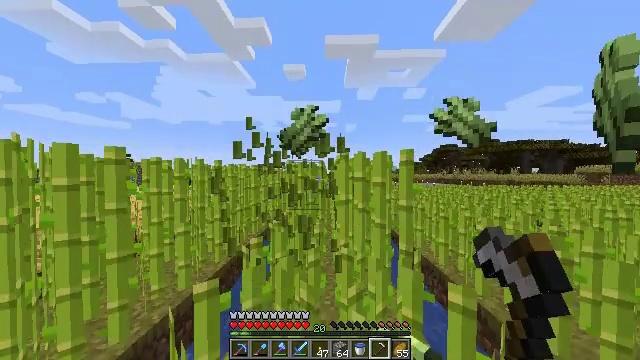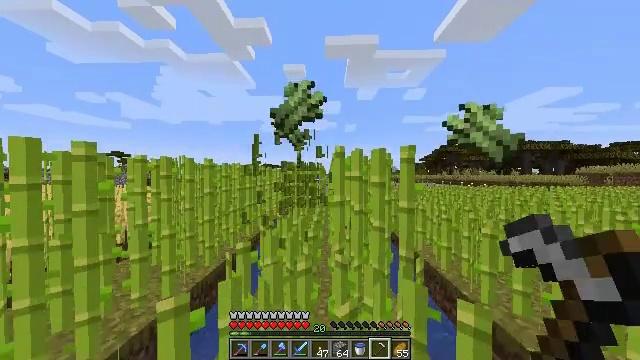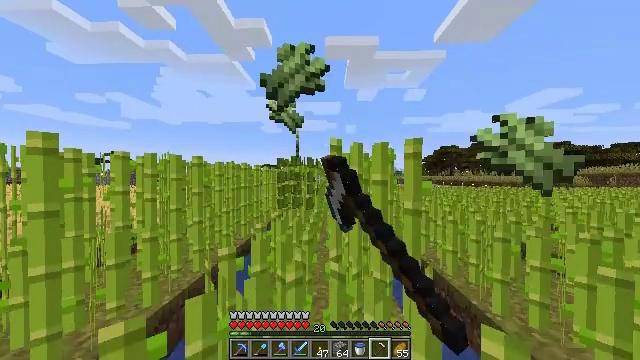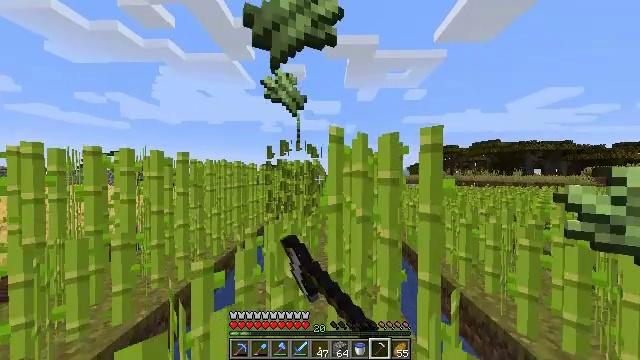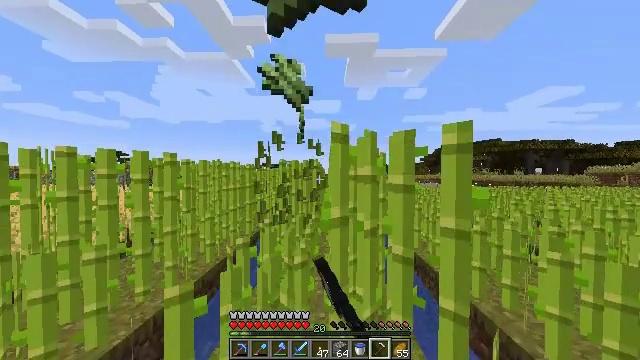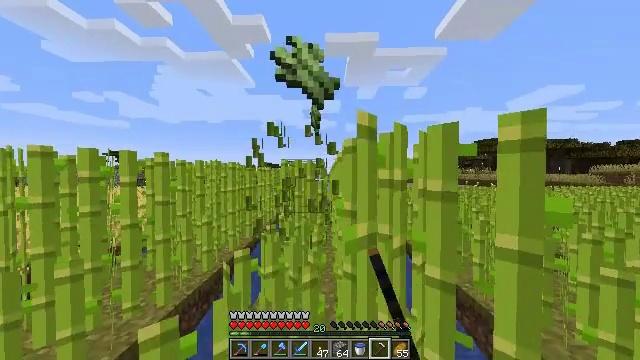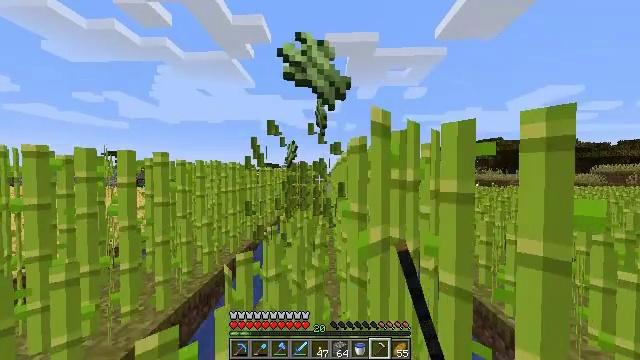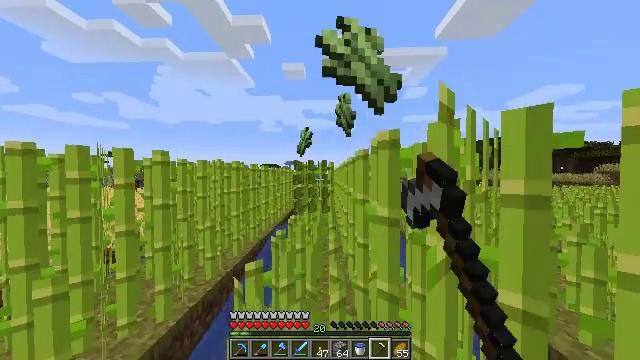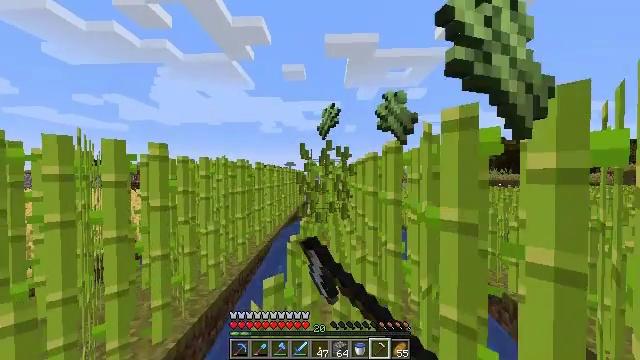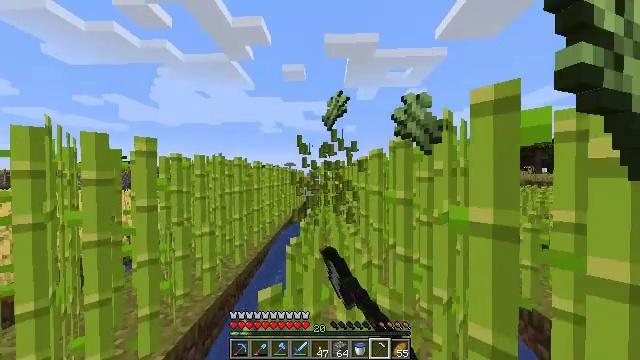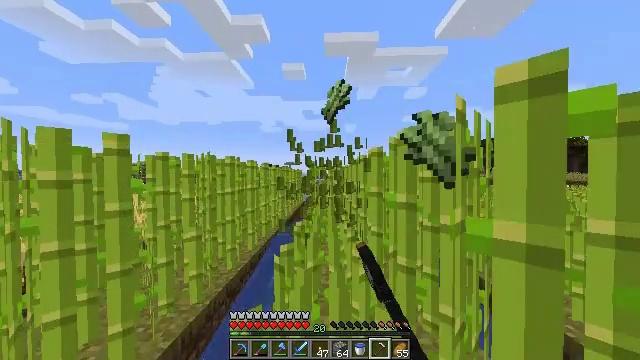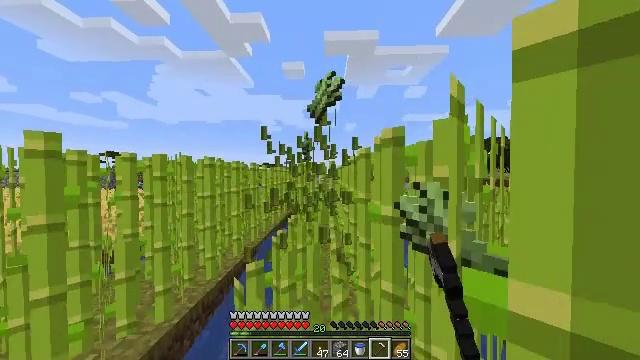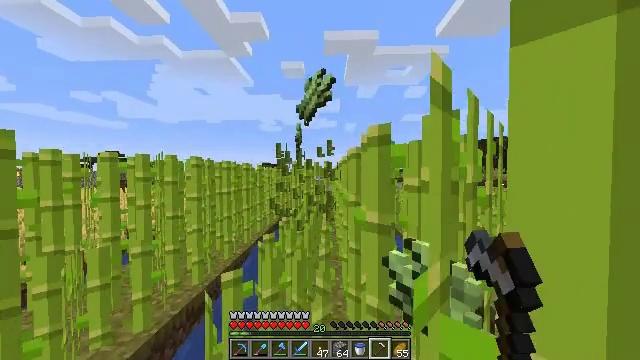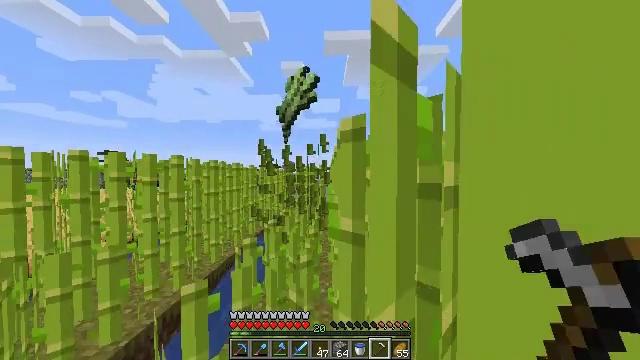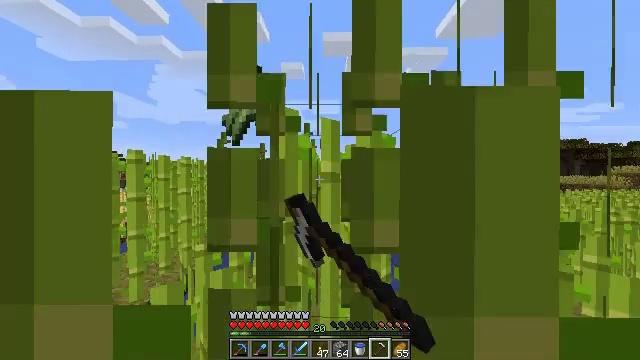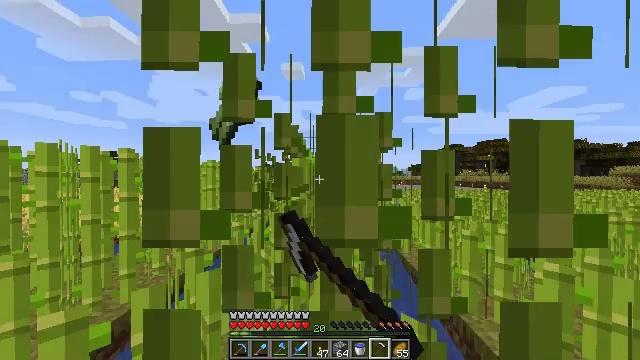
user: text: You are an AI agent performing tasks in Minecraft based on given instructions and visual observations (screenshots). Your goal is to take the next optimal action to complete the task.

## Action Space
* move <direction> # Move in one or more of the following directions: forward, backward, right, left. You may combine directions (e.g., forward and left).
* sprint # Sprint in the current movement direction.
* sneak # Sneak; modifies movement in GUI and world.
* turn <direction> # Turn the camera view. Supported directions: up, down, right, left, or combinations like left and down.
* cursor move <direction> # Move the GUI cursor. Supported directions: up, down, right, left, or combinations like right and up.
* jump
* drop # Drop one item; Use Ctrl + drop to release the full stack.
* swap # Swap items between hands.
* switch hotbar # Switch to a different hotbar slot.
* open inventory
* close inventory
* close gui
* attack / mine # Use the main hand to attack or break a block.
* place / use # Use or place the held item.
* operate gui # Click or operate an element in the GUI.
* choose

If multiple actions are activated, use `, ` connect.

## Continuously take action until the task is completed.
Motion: motion action
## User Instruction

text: Cut down the sugar cane stalks.
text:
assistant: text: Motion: move forward, sprint, attack / mine
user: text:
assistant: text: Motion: move forward, sprint, attack / mine
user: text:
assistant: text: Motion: move forward, sprint, attack / mine
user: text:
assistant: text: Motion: move forward, sprint, attack / mine
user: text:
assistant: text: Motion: move forward and move left, sprint, attack / mine
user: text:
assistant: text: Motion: move forward and move left, sprint, attack / mine
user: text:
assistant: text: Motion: move forward and move left, sprint, attack / mine
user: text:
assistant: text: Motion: move forward and move left, sprint, attack / mine
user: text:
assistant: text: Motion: move forward and move right, sprint, attack / mine
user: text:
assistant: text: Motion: move forward and move right, sprint, attack / mine
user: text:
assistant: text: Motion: move forward and move right, sprint, attack / mine
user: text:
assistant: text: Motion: move forward and move right, sprint, attack / mine
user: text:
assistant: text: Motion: move forward and move right, sprint, attack / mine
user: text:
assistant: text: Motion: move forward and move right, sprint, attack / mine
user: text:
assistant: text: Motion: move forward and move right, sprint, attack / mine
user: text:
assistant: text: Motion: move forward and move right, sprint, attack / mine
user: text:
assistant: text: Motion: move forward, sprint, attack / mine
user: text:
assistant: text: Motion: move forward and move left, sprint, attack / mine
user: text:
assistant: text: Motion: move forward and move left, sprint, attack / mine
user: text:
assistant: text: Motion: move forward and move left, sprint, attack / mine
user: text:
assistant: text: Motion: move forward and move left, sprint, attack / mine
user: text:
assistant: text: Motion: move forward and move left, sprint, attack / mine
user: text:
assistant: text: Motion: move forward and move left, sprint, attack / mine
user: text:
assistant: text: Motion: move forward, sprint, attack / mine
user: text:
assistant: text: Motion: move forward, sprint, attack / mine
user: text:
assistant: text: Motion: move forward, sprint, attack / mine
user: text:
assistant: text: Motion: move forward, sprint, attack / mine
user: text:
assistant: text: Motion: move forward and move right, sprint, attack / mine
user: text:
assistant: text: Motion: move forward and move right, sprint, attack / mine
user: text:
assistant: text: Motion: move forward and move right, sprint, attack / mine